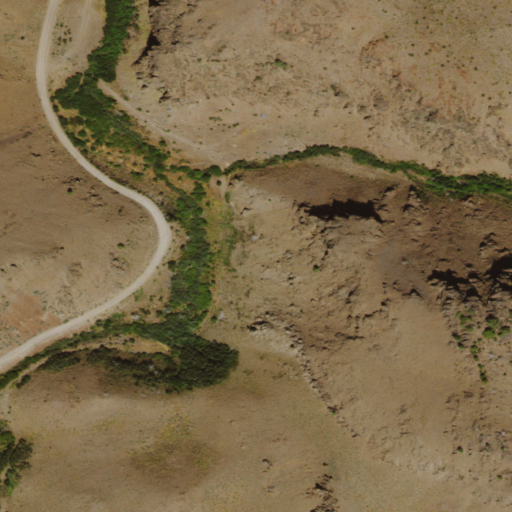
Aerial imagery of valley in Nevada named Tennessee Gulch containing grassland and shrub